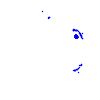
Particle: pion